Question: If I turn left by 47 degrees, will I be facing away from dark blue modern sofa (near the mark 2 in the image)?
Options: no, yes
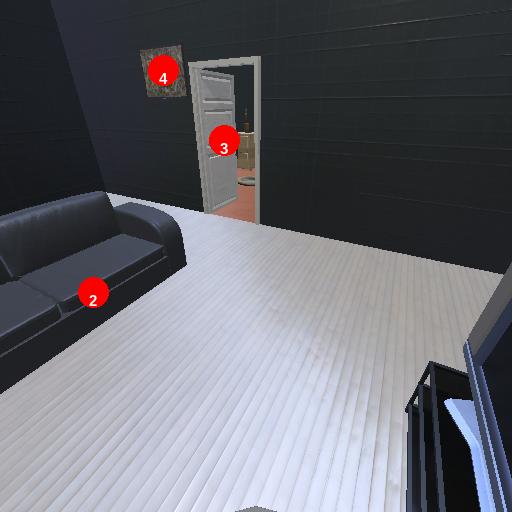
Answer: no